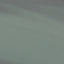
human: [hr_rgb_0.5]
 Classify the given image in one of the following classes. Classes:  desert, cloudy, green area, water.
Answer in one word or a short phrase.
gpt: water